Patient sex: F
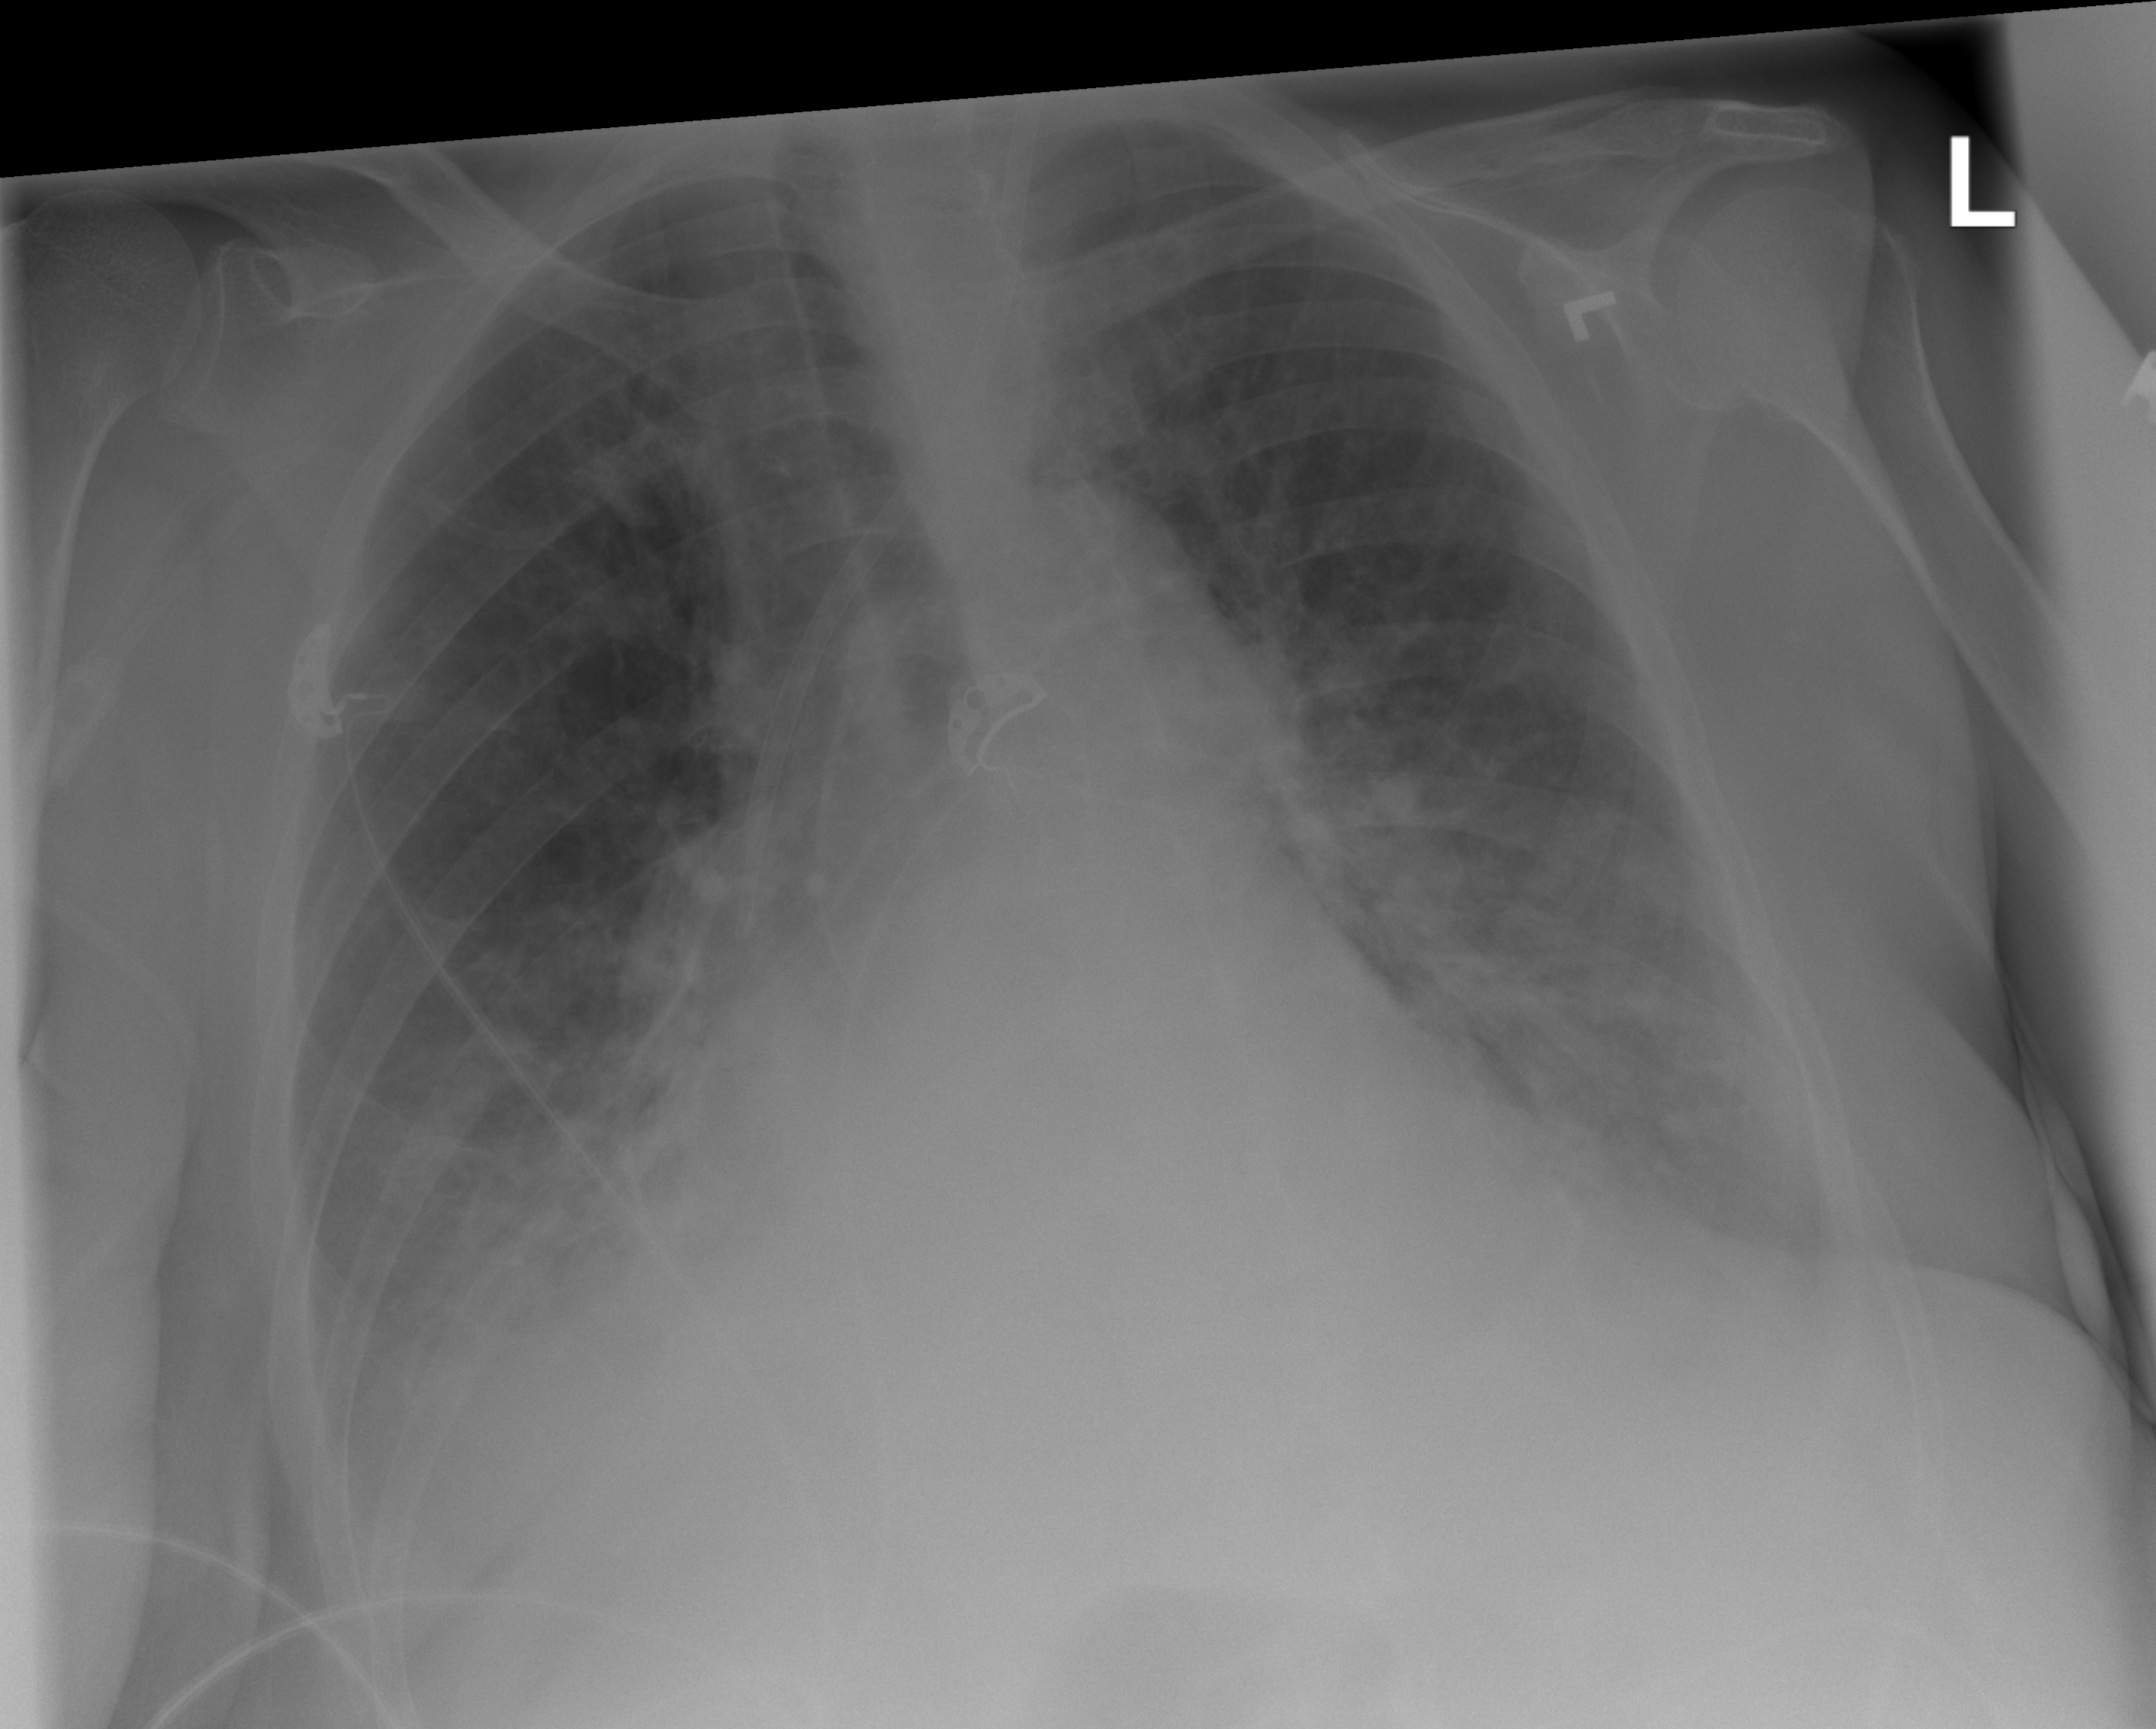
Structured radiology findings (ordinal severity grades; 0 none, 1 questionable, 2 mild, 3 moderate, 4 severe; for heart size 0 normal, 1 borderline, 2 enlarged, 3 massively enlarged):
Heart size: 3
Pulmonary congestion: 0
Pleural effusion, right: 3
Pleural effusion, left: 2
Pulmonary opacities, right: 0
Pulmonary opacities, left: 2
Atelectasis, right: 2
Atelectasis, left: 2